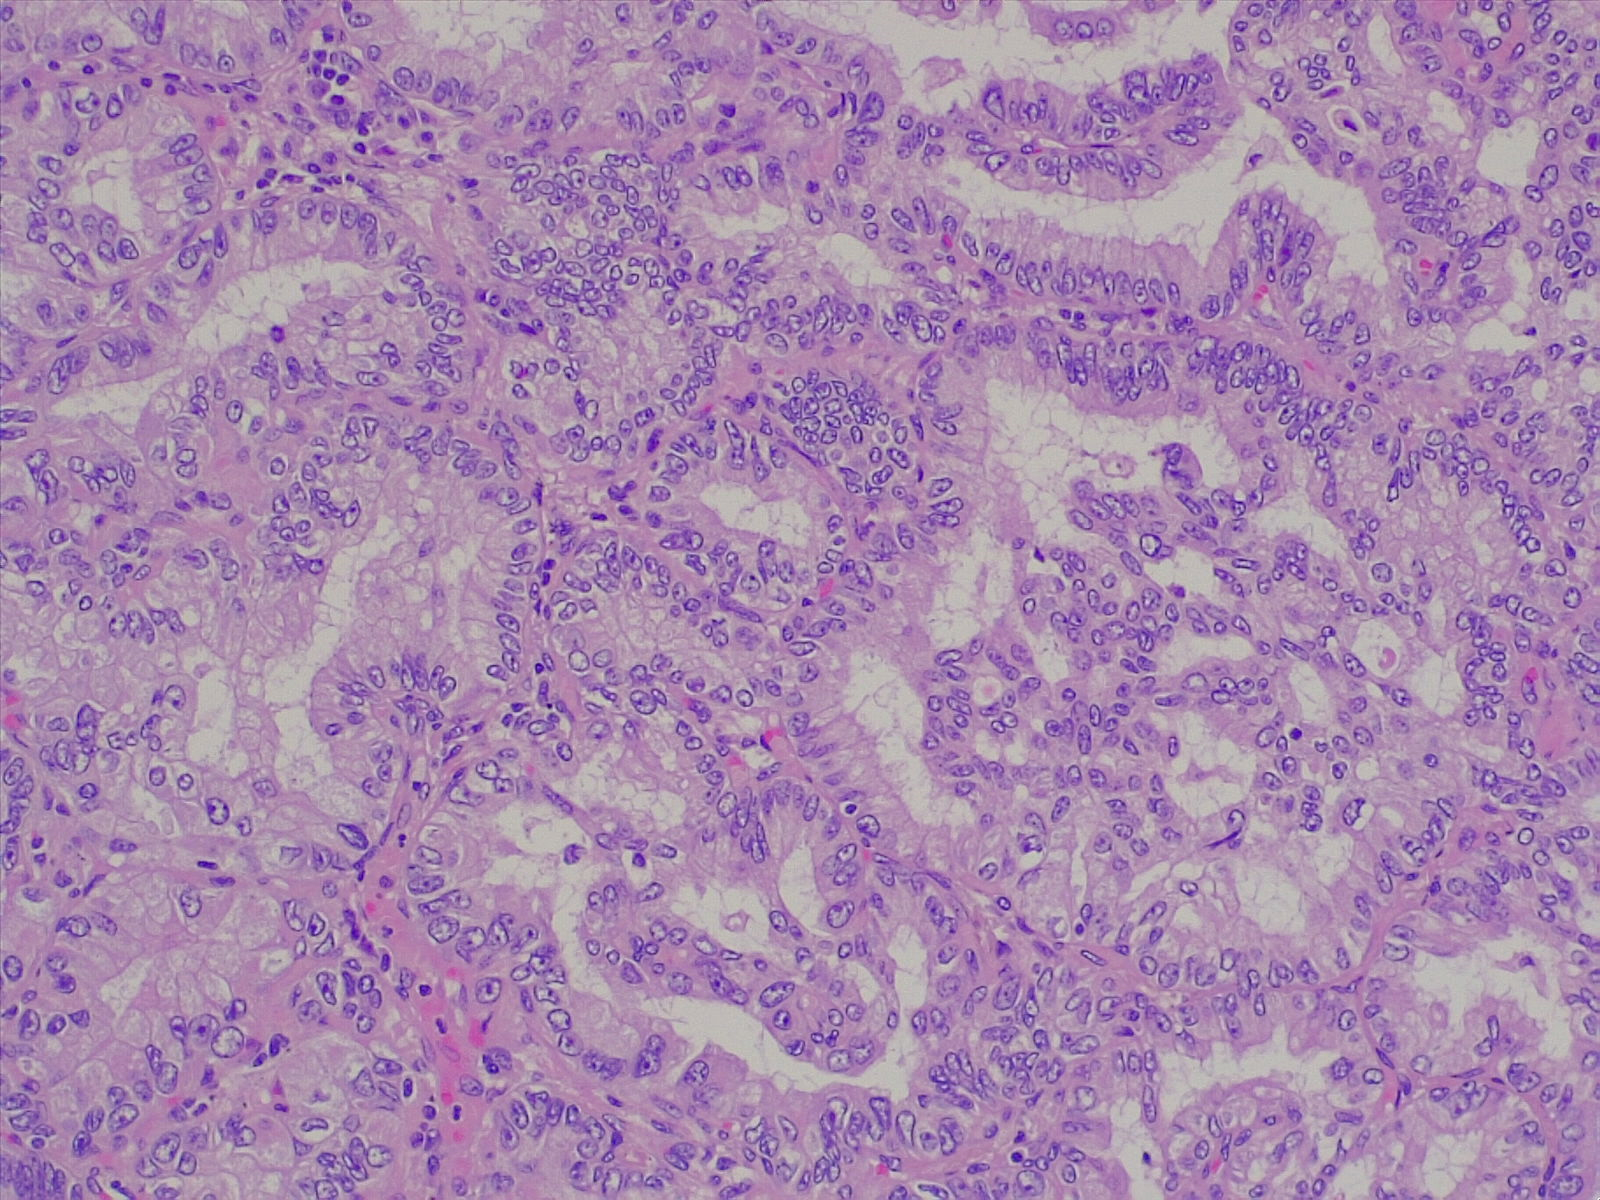
Label: lung adenocarcinoma, moderately differentiated